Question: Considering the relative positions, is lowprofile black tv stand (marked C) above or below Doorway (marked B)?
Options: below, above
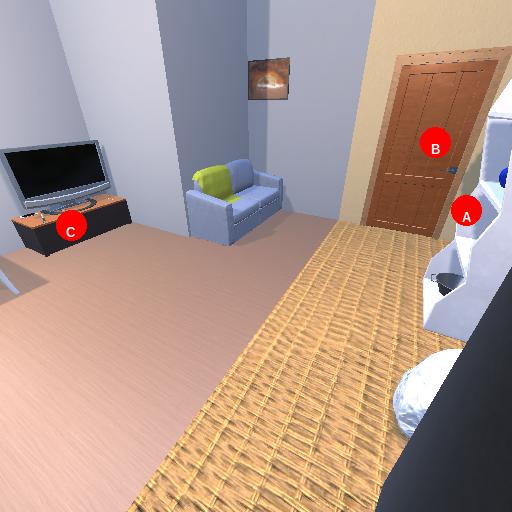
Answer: below